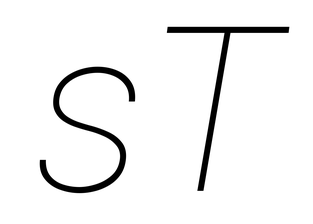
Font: Roboto-Italic_Thin_Italic